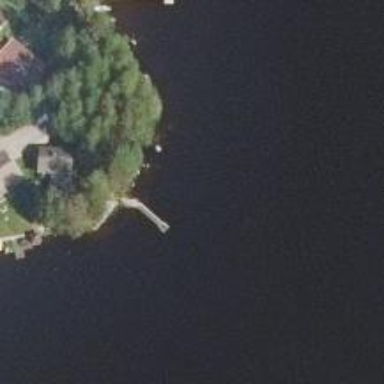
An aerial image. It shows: Man-made pier.